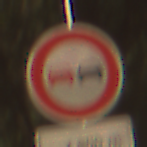
Verkehrszeichen: Ueberholverbot
Zusatzzeichen unten: LaengeEinerStrecke5
Umgebung: Outdoor, Suburban
Tageszeit: SunriseSunset
Wetter: Clear
Licht: Natural
Jahreszeit: NotSpecified
Kontrast: HighContrast